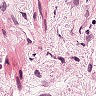
Metastatic tissue present: yes